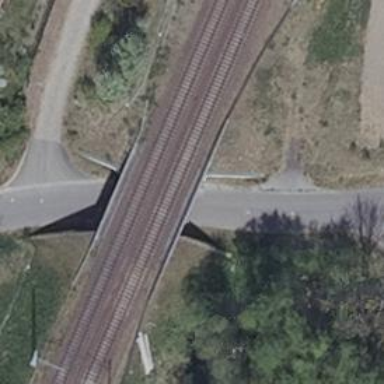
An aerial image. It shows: Railway bridge with electrified contact lines.